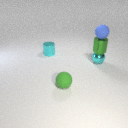
small blue rubber sphere above small green metal cylinder